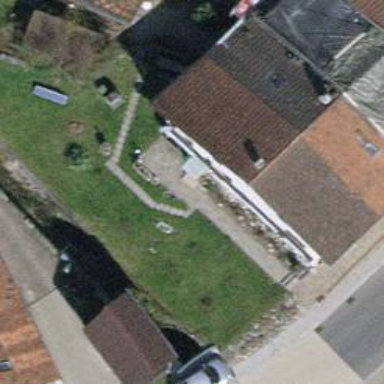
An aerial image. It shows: Terrace building.